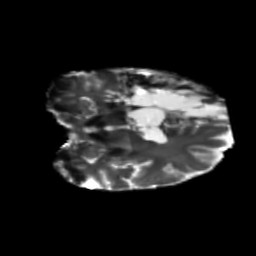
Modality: T2w
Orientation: coronal
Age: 49
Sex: male
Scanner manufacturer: siemens
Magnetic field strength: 3 T
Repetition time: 5.47 s
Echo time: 0.0854 s